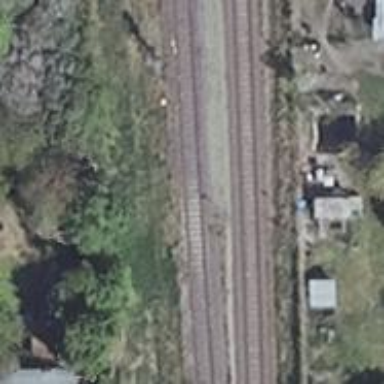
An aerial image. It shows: Railway signal.